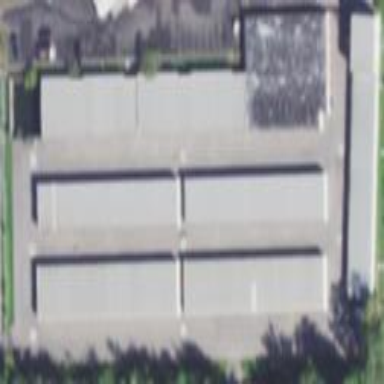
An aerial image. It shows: Storage rental shop.